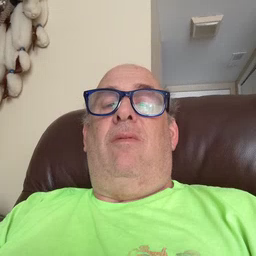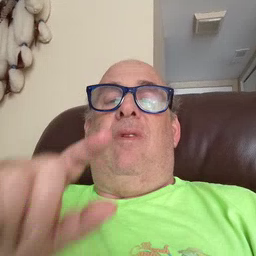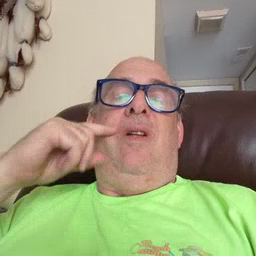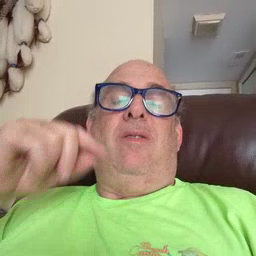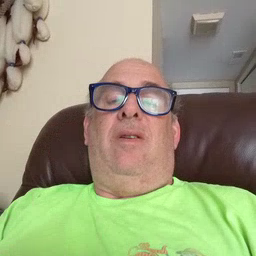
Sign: cat